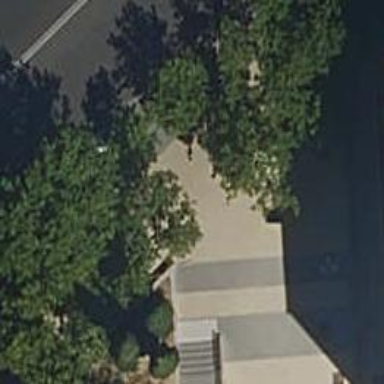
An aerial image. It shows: Paved footway.